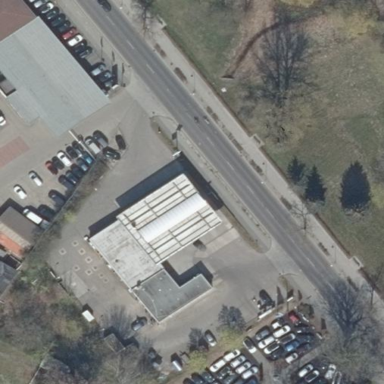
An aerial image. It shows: Fuel station located within retail area.